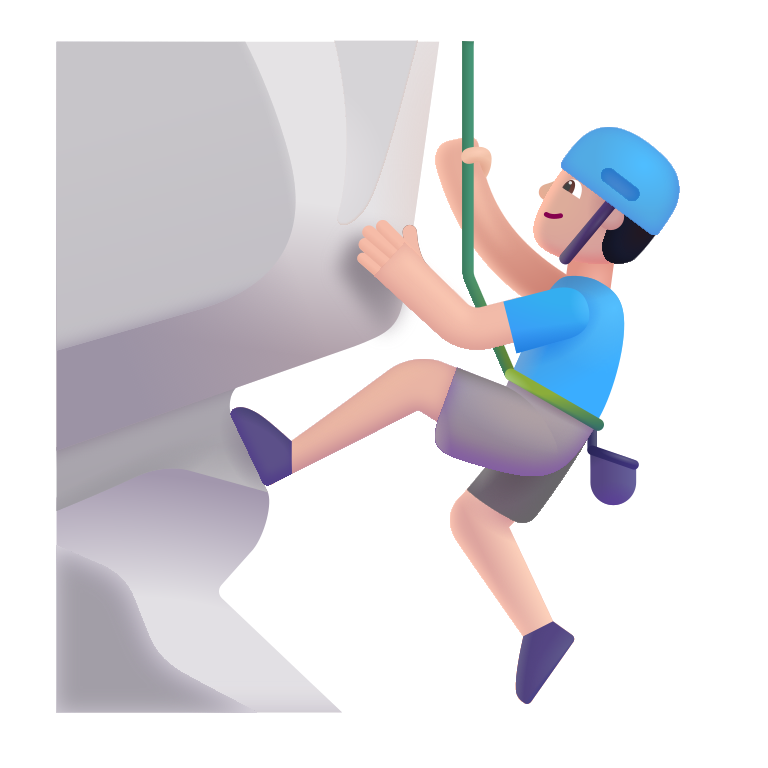
man climbing color light